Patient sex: F
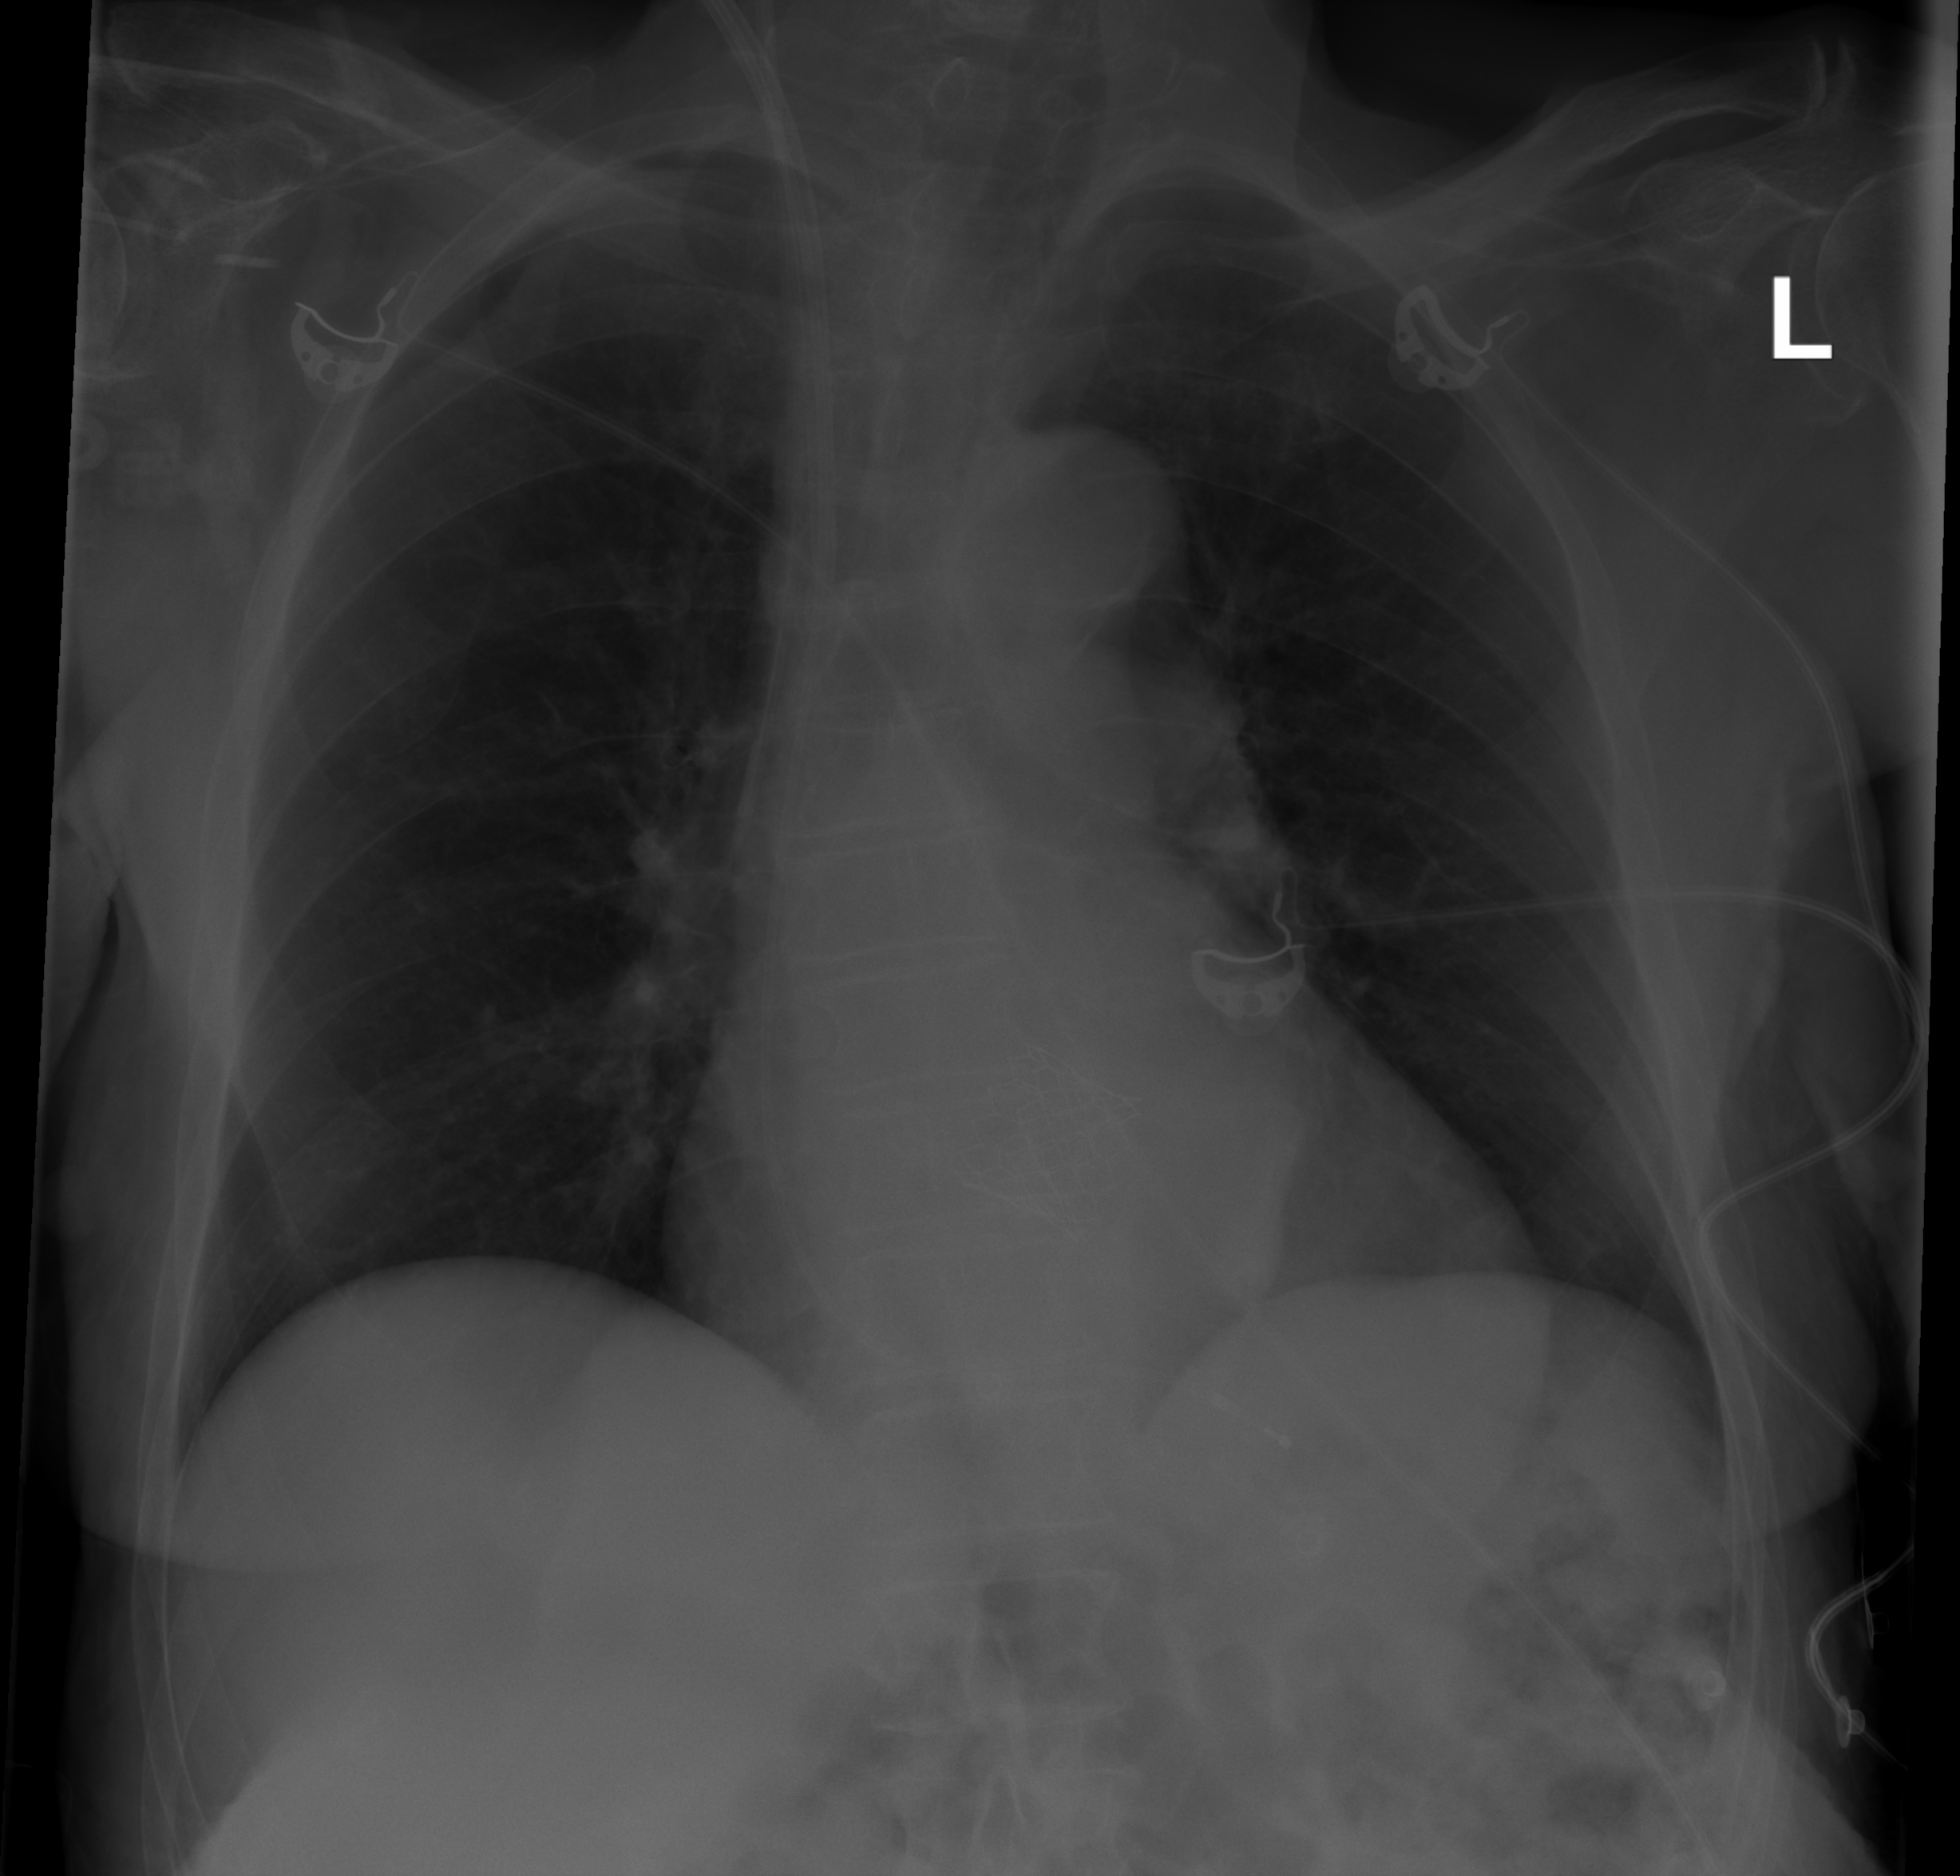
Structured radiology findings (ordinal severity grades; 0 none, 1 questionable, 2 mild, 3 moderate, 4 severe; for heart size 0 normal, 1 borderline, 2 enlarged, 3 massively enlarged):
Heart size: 1
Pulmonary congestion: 0
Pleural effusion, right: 0
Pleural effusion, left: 0
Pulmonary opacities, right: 0
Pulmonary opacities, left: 0
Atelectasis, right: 0
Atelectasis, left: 0